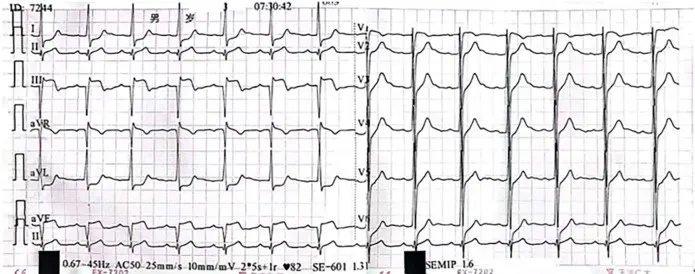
(A) Electrocardiogram (ECG) showing ST-segment elevation (II/III/aVF) and inferior acute myocardial infarction.
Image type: electrography (ekg)